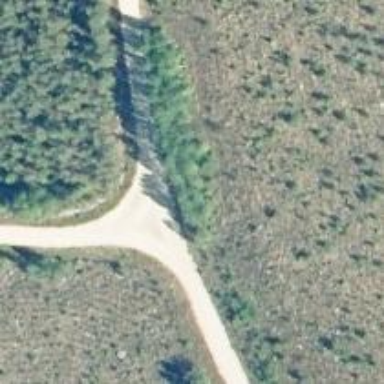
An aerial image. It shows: Unclassified road.